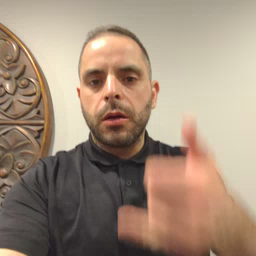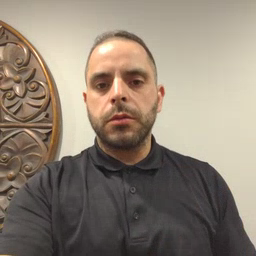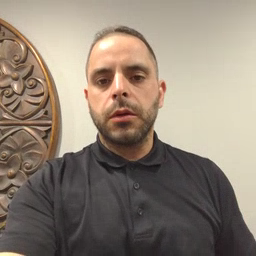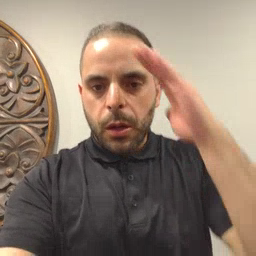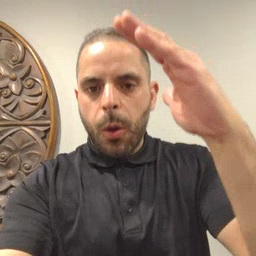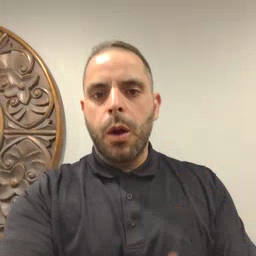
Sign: hello